Question: I'd like to get something like that in SVG.
So far I've made the circles but I want to positionate correctly the black zone around.
An API returns four values:
- - - -
Here is a scheme of what I want:

I'm making the SVG with Javascript so my code is something like this:
'''
var myArc = document.createElementNS('http://www.w3.org/2000/svg', 'path');
myArc.setAttribute('fill', 'black');
myArc.setAttribute('d', 'M-'+outer_radius+',32A'+outer_radius+','+outer_radius+' 0 0,1 -'+outer_radius+',-32L-'+inner_radius+',-30A'+inner_radius+','+inner_radius+' 0 0,0 -'+inner_radius+',30Z');// TODO
arcs.appendChild(myArc);
'''
This can draw a single zone but I don't know what values to put in.
I've tried to determine the point to use but it doesn't work:
'''
var pointA = [outer_radius * Math.cos(start_angle * 180 / Math.PI), outer_radius * Math.sin(start_angle * 180 / Math.PI)];
var pointB = [outer_radius * Math.cos(end_angle * 180 / Math.PI), outer_radius * Math.sin(end_angle * 180 / Math.PI)];
var pointC = [inner_radius * Math.cos(end_angle * 180 / Math.PI), inner_radius * Math.sin(end_angle * 180 / Math.PI)];
var pointD = [inner_radius * Math.cos(start_angle * 180 / Math.PI), inner_radius * Math.sin(start_angle * 180 / Math.PI)];
'''
Could you help me to solve this issue ?
Thanks for your help.
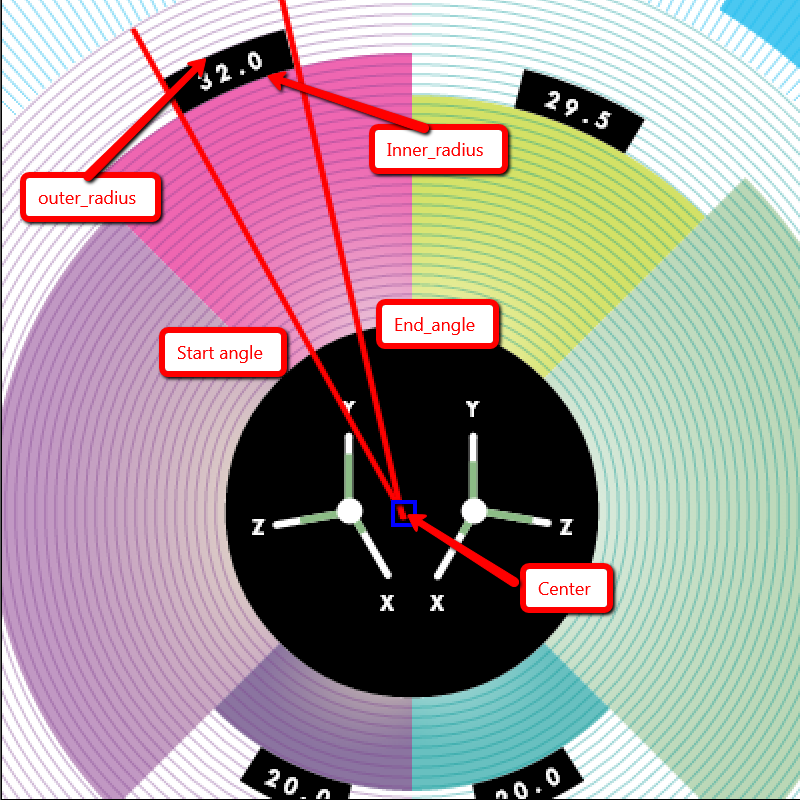
Answer: I assume you can define the center point. If so, try the following(it uses degrees) and draws two seperate arcs, inner and outer. But you can get the start and end points of each. The path is drawn in 4 parts:
1) the outer arc
2) bridge between start outer and begin inner arc
3) the inner arc
4) the inner arc end to the outer arc end
Note: the fill-rule=evenodd for the path
Edit:Added ArcSweep
'''
function drawInnerOuterArcs()
{
var centerX=200
var centerY=200
var innerRadius=120
var outerRadius=160
var startAngle=310 //--degrees
var endAngle=30 //--degrees
var ArcSweep = endAngle - startAngle <= 180 ? "0" : "1";
function polarToCartesian(centerX, centerY,radiusX, radiusY, angleInDegrees)
{
var angleInRadians = (angleInDegrees-90) * Math.PI / 180.0;
return {
x: centerX + (radiusX * Math.cos(angleInRadians)),
y: centerY + (radiusY * Math.sin(angleInRadians))
};
}
//---outer points---
var StartPnt1 = polarToCartesian(centerX, centerY, outerRadius, outerRadius, startAngle);
var EndPnt1 = polarToCartesian(centerX, centerY, outerRadius, outerRadius, endAngle);
//---outer arc: begin path---
var d1 = [
"M", StartPnt1.x, StartPnt1.y,
"A", outerRadius, outerRadius, 0,ArcSweep, 1, EndPnt1.x, EndPnt1.y
].join(" ");
//---inner points---
var StartPnt2 = polarToCartesian(centerX, centerY, innerRadius, innerRadius, startAngle);
var EndPnt2 = polarToCartesian(centerX, centerY, innerRadius, innerRadius, endAngle);
//---start bridge--
d1+="M"+ StartPnt1.x+" "+StartPnt1.y+"L"+StartPnt2.x+" "+StartPnt2.y
//---inner arc---
var d2 = [
"A", innerRadius, innerRadius, 0,ArcSweep,1, EndPnt2.x, EndPnt2.y
].join(" ");
//--end bridge--
d2 +="L"+EndPnt1.x+" "+EndPnt1.y
//---arc fill-rule="evenodd"
myArc.setAttribute("d",d1+d2)
}
'''